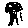
Label: tree